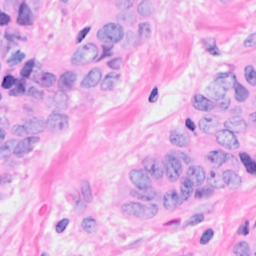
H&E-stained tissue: Breast